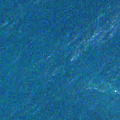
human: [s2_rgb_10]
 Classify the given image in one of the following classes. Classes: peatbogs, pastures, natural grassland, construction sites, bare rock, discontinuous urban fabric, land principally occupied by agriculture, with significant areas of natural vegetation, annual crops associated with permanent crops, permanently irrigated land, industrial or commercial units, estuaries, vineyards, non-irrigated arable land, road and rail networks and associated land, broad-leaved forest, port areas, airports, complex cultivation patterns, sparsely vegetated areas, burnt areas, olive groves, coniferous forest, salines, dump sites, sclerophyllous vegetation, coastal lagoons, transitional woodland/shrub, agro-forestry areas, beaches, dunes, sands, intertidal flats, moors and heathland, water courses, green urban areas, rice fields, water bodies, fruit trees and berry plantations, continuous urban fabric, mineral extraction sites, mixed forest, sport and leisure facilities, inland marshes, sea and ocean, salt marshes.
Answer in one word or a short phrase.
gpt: sea and ocean